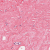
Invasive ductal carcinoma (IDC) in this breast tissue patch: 0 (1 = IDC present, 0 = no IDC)